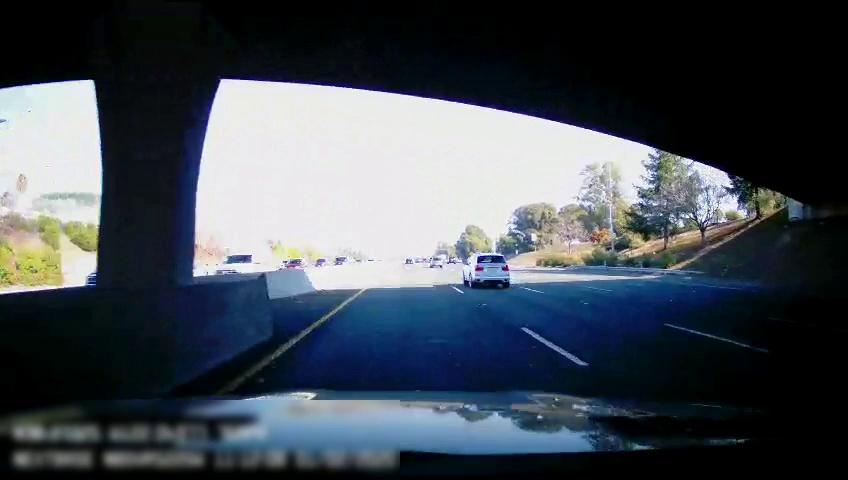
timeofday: Day
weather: Sunny
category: Drivable Space
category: Vehicles | Truck
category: Vehicles | Car
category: Vehicles | Car
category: Vehicles | Car
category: Vehicles | SUV
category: Vehicles | SUV
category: Lanes | Alternate Lane
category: Lanes | Current Lane
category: Lanes | Current Lane
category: Lanes | Alternate Lane